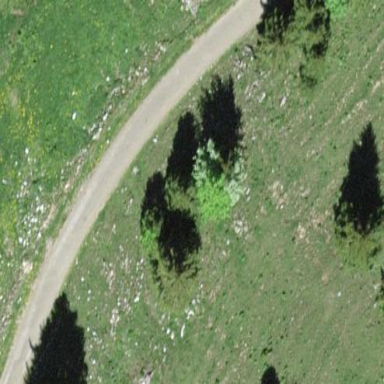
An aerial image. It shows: Evergreen needle-leaved forest.